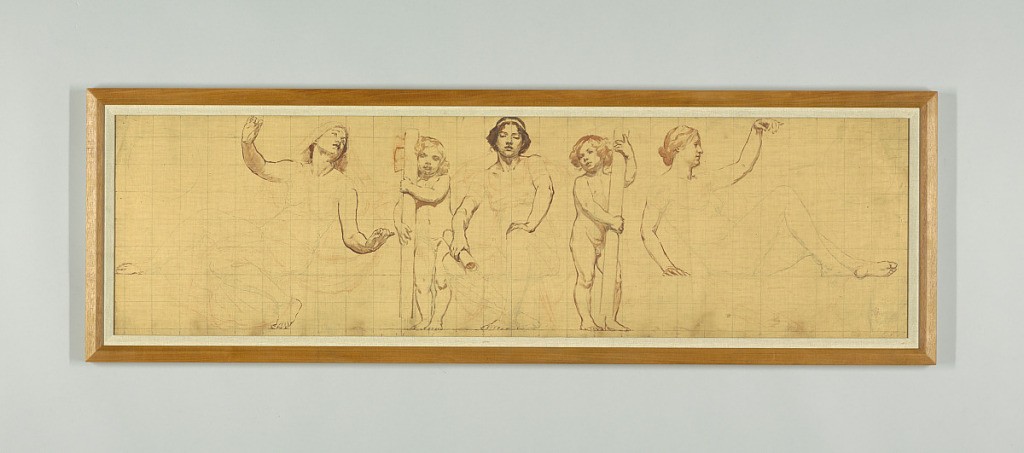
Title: The Common Law, Study for Left Panel of "The Reign of Law," Frieze for Appellate Court, New York
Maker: Kenyon Cox, American, 1856–1919
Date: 1898
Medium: Brush and brown wash, red pencil, graphite on canvas
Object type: Drawing
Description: The central allegorical figure represents The Court, handing down a judgement. Her supporters on either side carry the fasces. The allegorical figures to either side represent Equity, holding scales, and Tradition, holding an Endless Chain.  The circles in the corners suggest where wreaths should be placed in the final composition. Squared for transfer.